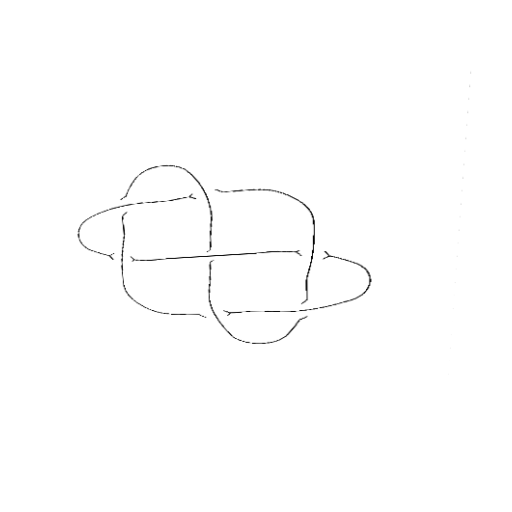
Crossing number: 7